Question: i have a table like this:

And i want to select next row after certain playerID where state=1 and if it can't find anything AFTER that playerID start from first row
Expected result:
'''
playerID=8 => playerID 13
playerID=15 => playerID 8
'''
Right now i'm using sub-query and second query if result is null:
'''
function getTargetID($killerID)
{
$result= $this->db->fetchSingle("
SELECT playerID FROM targets WHERE state=1 AND
ID>(SELECT ID FROM targets WHERE playerID=%u)
ORDER BY state DESC,ID LIMIT 1",$killerID);
if(!$result)
{
$result= $this->db->fetchSingle("
SELECT playerID FROM targets WHERE state=1 AND
ID>0 ORDER BY state DESC,ID LIMIT 1");
}
return $result;
}
'''
But i think this code is really ugly and not optimized
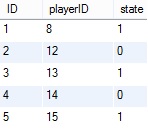
Answer: I would suggest doing this with nested selects:
'''
select t.*,
coalesce((select playerID
from targets t2
where t2.state = t.state and
t2.id > t.id
order by t2.id
limit 1
),
(select PlayerId from targets t2 where t2.state = t.state order by id limit 1)
) as nextPlayerId
from targets t;
'''
You should build an index on 'targets(state, id, PlayerId)'. This index should reduce the subqueries to index lookups -- about the fastest possible way of resolving this query.